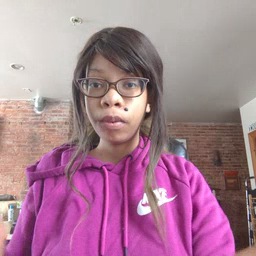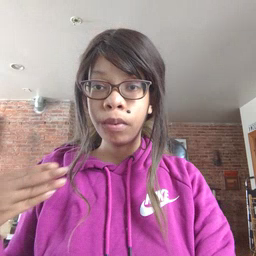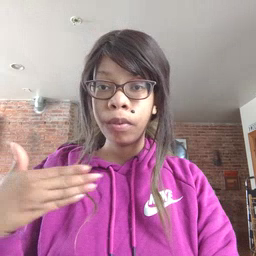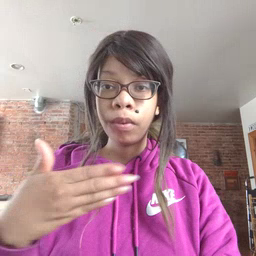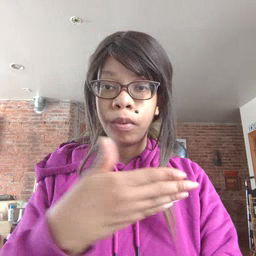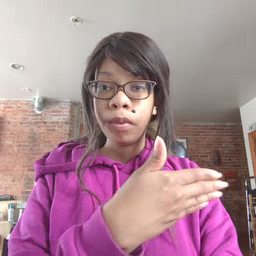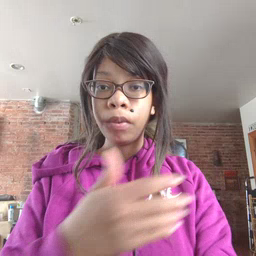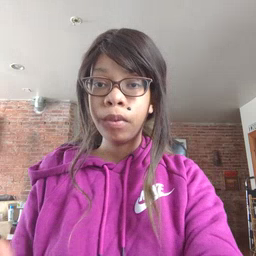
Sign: fish